Aerial crown-view tile of a tropical tree (Barro Colorado Island, Panama), acquired 20241014:
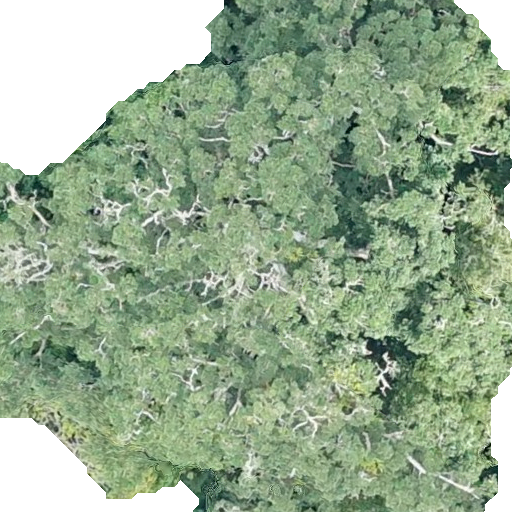
Species: Brosimum alicastrum
GBIF accepted scientific name: Brosimum alicastrum
Crown area: 421.168 m²